Question: I'm using Jquery UI's autocomplete, <URL>, on my website. The Autocomplete is above the nivo slider. What's happening is on the first slide of my nivo slider, when I type in something for the autocomplete, suggestions appear without the banner below covering it. But when the second slide appears the suggestions are hidden underneath the banner. I'm basically using the default settings for both jquery ui autocomplete and nivo slider.
Here's a graphic:

I read about wmode, which is basically a fix if the banner was in flash, but mines in jquery. I'm thinking it will have to do with z-index. Am I correct? How should I fix this?
Thanks for all help!
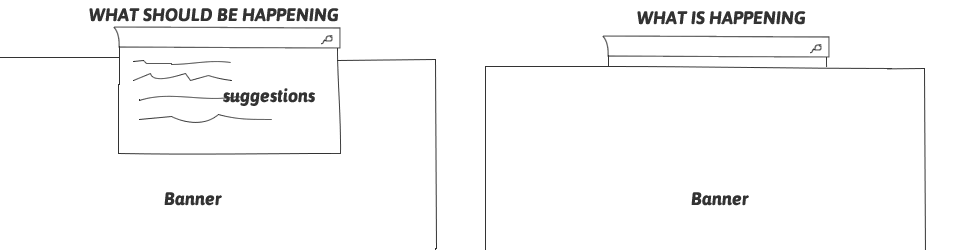
Answer: The dropdown (autocomplete) that comes out from the textbox, as part of jQuery UI's autocomplete: gets dynamically created a with a 'z-index: 1' within it's wrapper, '<ul class="ui-autocomplete" style="z-index: 1; ...etc">'
You'd simply need to make sure all autocomplete things (or even just that specific one) have a much higher one than nivo slider.
<URL> (get it to come up, then inspect, you'll see 'style="z-index: 99999;"'
'''
$( ".autocompleteThis" ).autocomplete({
source: availableTags,
open: function (event, ui) {
$('.ui-autocomplete').css('z-index', '99999');
}
});
'''
<URL> to set the autocomplete z-index there.